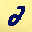
Label: 2